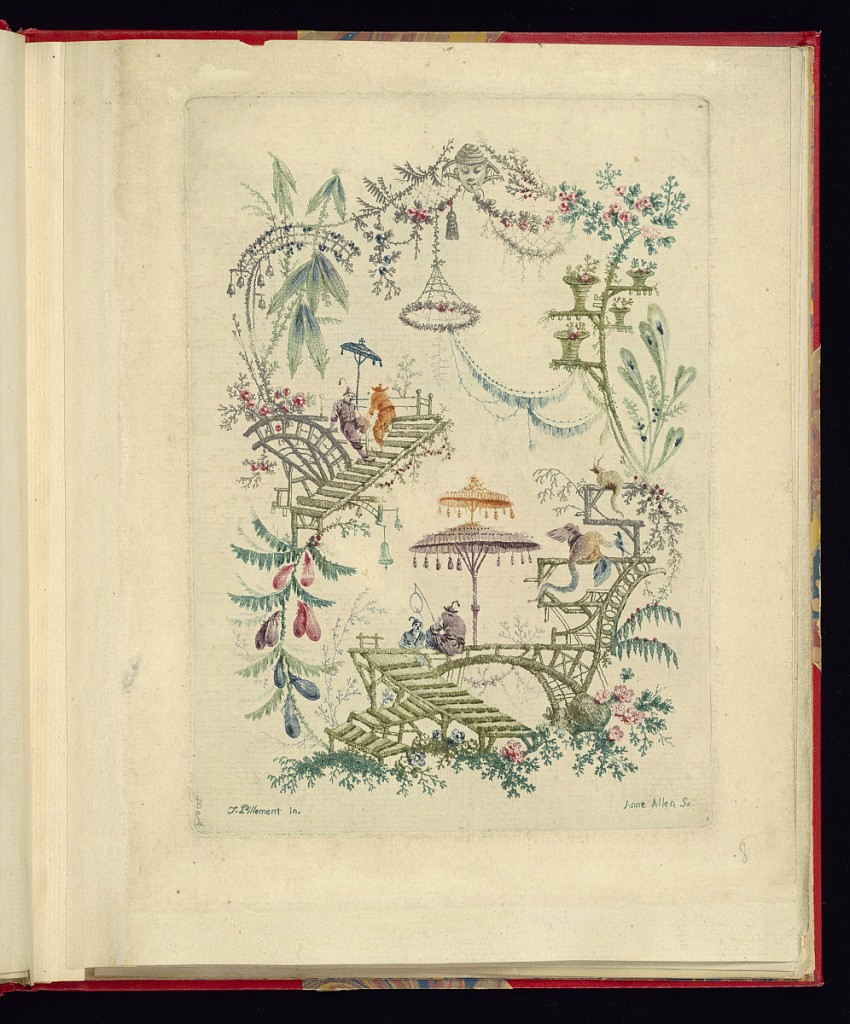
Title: Nouvelle suite de cahiers chinois a l'usage des Dessinateurs et des peintres", no. 2
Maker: Jean-Baptiste Pillement, French, 1728–1808
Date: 1790–1799
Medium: Etching with colored inks à la poupé on off-white laid paper
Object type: Print
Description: Irregular cartouche with figures fishing at center in an exotic landscape surrounded by flora and open air structures.